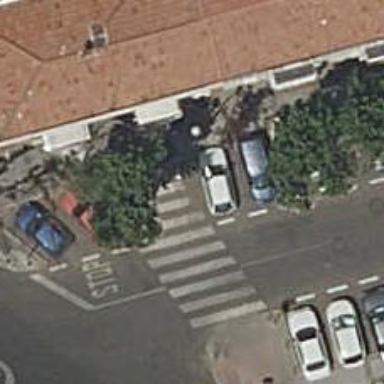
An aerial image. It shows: Bollard barrier.